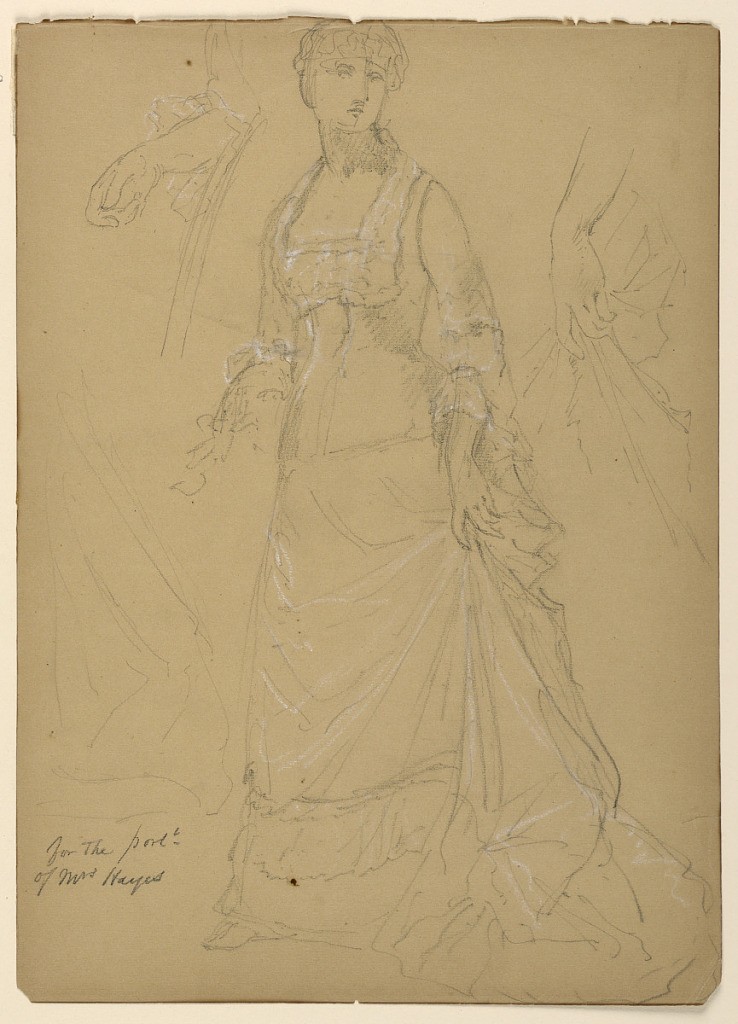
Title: Mrs. Rutherford B. Hayes, Separate Arm and Drapery Studies
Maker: Daniel Huntington, American, 1816–1906
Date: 1880
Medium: Graphite, white chalk on buff wove paper
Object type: Drawing
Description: Standing female figure turned to left, gaze directed to right. Studies of left and right hands with drapery, either side.